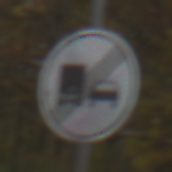
Verkehrszeichen: EndeUeberholverbotKraftfahrzeuge
Umgebung: Outdoor, Nature
Tageszeit: Midday
Wetter: Overcast
Licht: Natural
Jahreszeit: Autumn
Kontrast: LowContrast